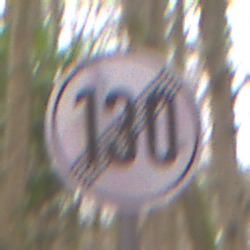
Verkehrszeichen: EndeGeschwindigkeit130
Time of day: Midday
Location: Outdoor (Nature)
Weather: Overcast
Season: Autumn
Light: Natural